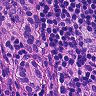
Metastatic tissue present: yes